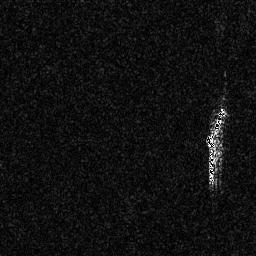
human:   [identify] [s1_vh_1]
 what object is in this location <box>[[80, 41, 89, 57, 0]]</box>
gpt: <ref>1 medium ship at the right</ref>